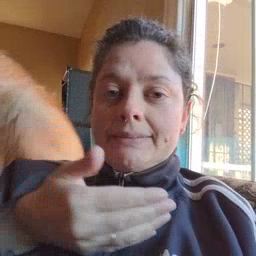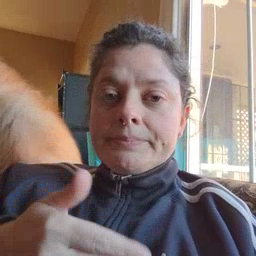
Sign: kitty